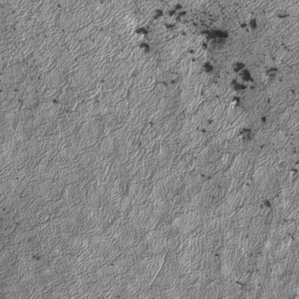
Label: frost